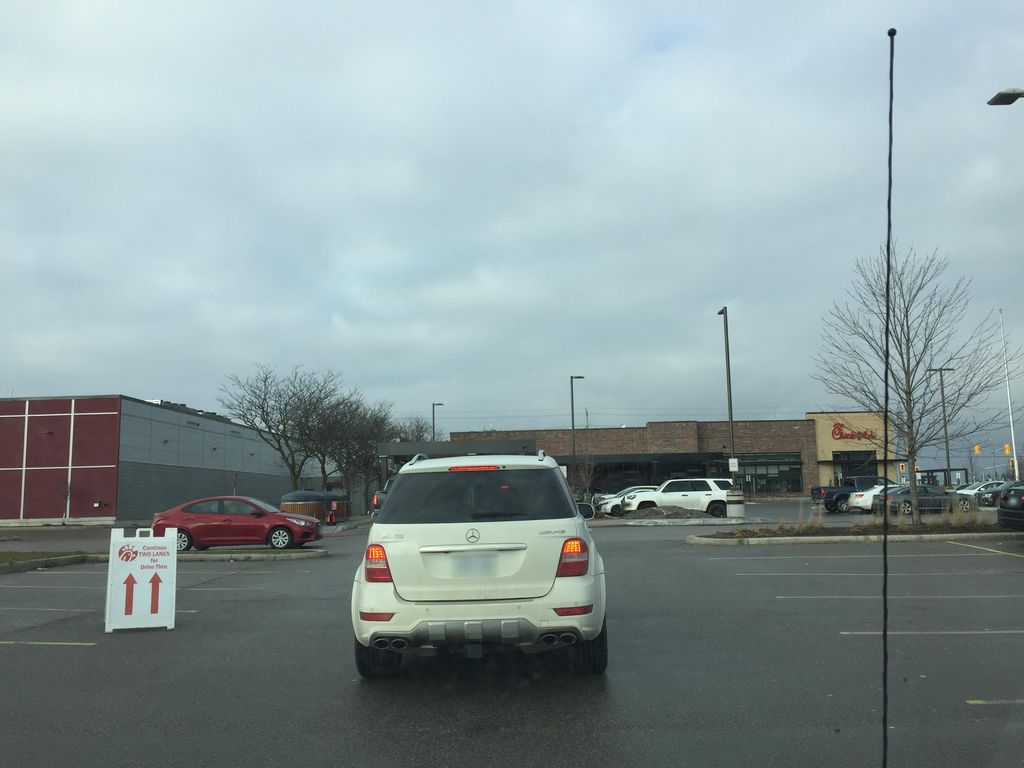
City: kitchener-waterloo